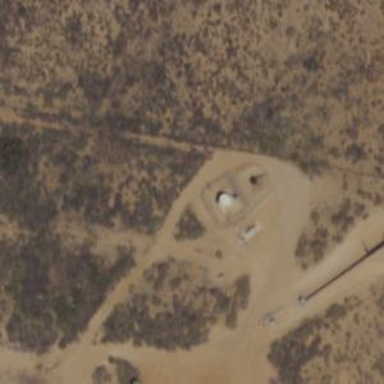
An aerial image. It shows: Storage tank with man-made structure.